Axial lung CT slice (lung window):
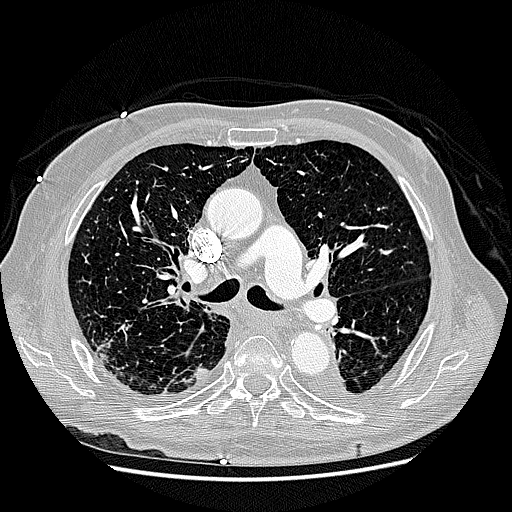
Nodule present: no